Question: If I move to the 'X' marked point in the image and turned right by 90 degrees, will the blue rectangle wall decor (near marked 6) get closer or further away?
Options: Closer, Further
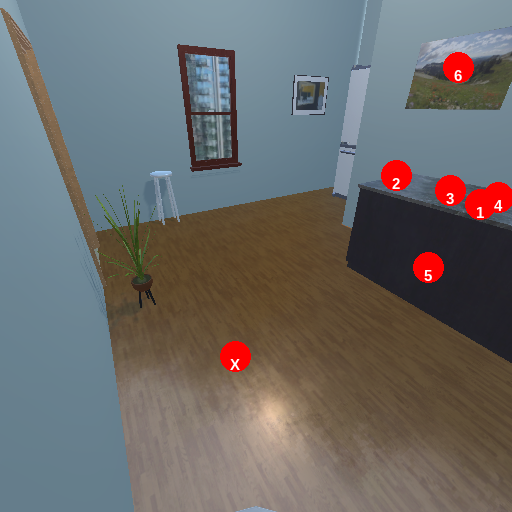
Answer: Closer